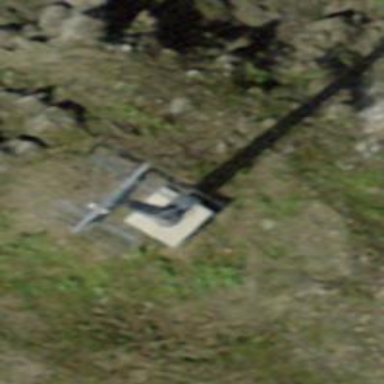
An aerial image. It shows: Pylon used for aerialway.